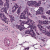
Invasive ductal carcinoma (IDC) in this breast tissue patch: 1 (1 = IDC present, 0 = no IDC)